Question: Assuming I had the following tables:

If I now set up a many-to-many relationship in NHibernate, the '<key column />' attribute below will map the 'PublisherArticles.VersionIndependentArticleId' to the primary key column of the article class ('Id') instead of 'VersionIndependentId'.
'''
<class name="Article" table="Articles">
<id name="Id" />
<property name="VersionIndependentId" not-null="true" />
<property name="Version" not-null="true" />
<property name="Text" not-null="true" />
<set name="Publishers" table="PublisherArticles">
<key column="VersionIndependentArticleId" />
<many-to-many class="Publisher" column="PublisherId" />
</set>
</class>
'''
Is there any way to target the 'Articles.VersionIndependentId' column instead?
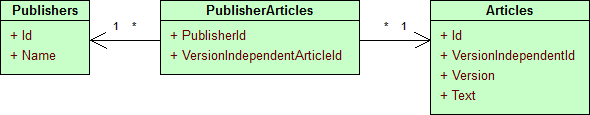
Answer: This can be done using the 'foreign-key' property.
However, the model shown in my question does not work with NHibernate (it's actually a multi-m:n relationship: the m side of the relationship is not a unique record but a key shared by multiple records).
I'm not sure if this is bad normalization, just a limitation of my ORM or something else.